Question: I am getting my default inbox folder via 'inboxFolder = Globals.ThisAddIn.Application.Session.GetDefaultFolder(Outlook.OlDefaultFolders.olFolderInbox'
Elsewhere in my code, I begin doing a foreach loop to extract specific information I want from these MailItems
'''
foreach (var item in this.inboxFolder.Items)
{
Outlook.MailItem mailItem = (Outlook.MailItem)item;
//.... doing stuff here
string SenderEmail = mailItem.SenderEmailAddress;
string SenderName = mailItem.SenderName;
string FolderLocation = mailItem.???; //how to retrieve folder location?
//.... more stuff here
}
'''
For example: A user may have created a subfolder called 'Test' shown below.

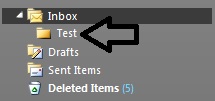
Answer: Do you mean folder path? Use MAPIFolder.FullFolderPath. Or MAPIFoldert.Name if you only need the name.
Also keep in mind that the value will be the same for all items in the folder, so there is no reason to evaluate it on each step of the loop.